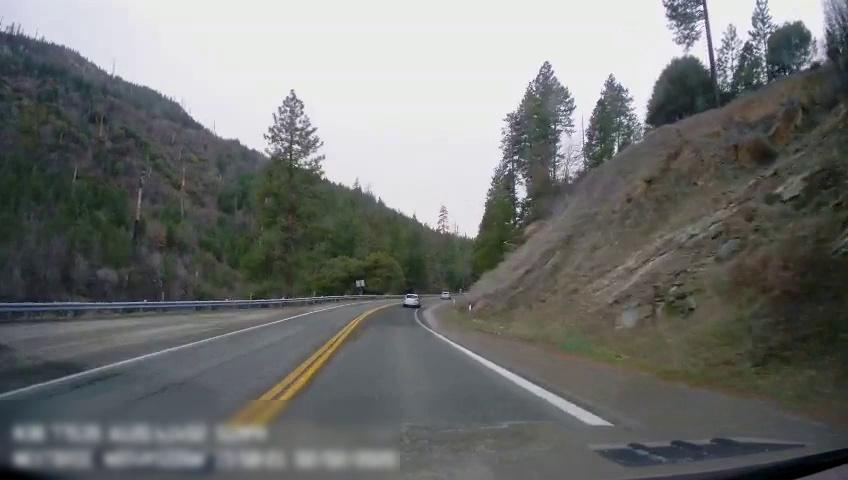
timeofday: Day
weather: Cloudy
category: Drivable Space
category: Vehicles | Car
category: Vehicles | SUV
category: Lanes | Current Lane
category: Lanes | Current Lane
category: Lanes | Opposite Lane